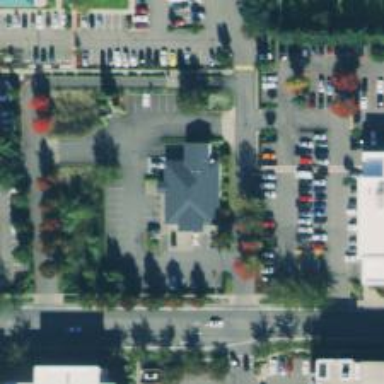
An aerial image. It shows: Post office.